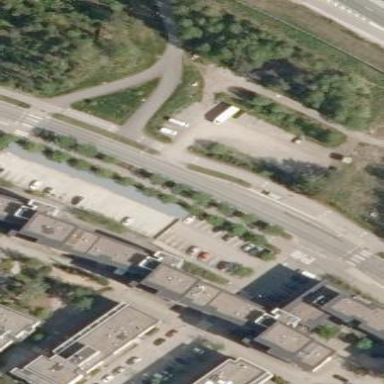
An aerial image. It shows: Multi-storey parking building.